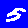
Digit: 5